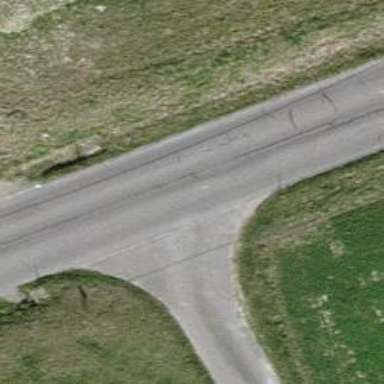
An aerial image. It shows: Tertiary road.